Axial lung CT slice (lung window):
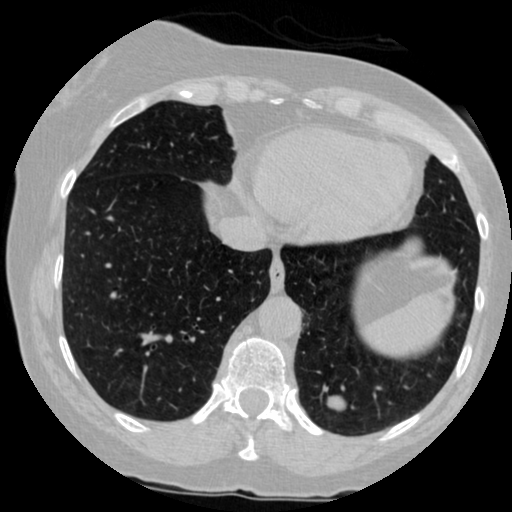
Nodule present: yes
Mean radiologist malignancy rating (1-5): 3.75